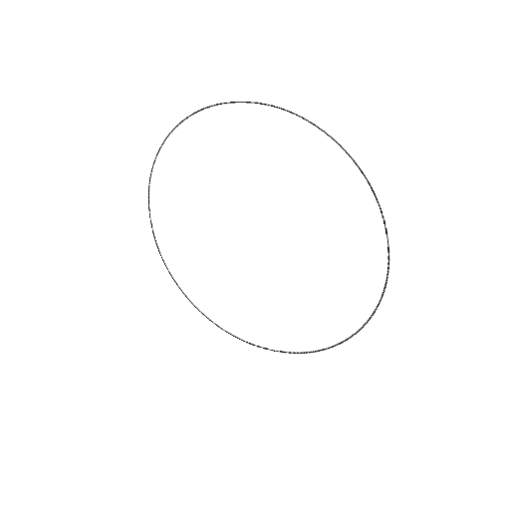
Crossing number: 0